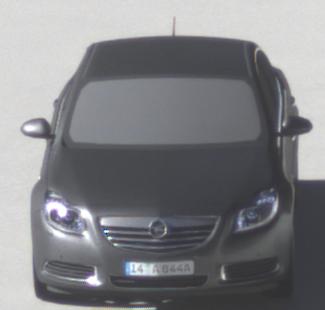
Make: Opel
Model: Insignia 1.6
Detailed model: Insignia (A) Notch Back
Model produced from: 2008/11
Model produced until: 2008/12
Doors: 4
Color: gray
Road condition: dry road
Daytime: midday
Contrast: high contrast